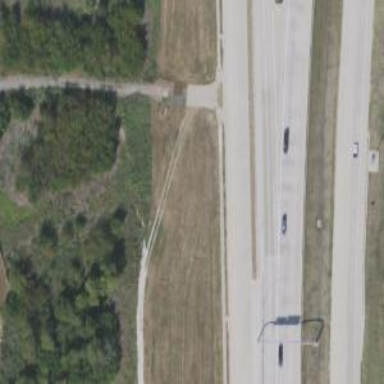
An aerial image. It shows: Secondary road with frontage road alongside.